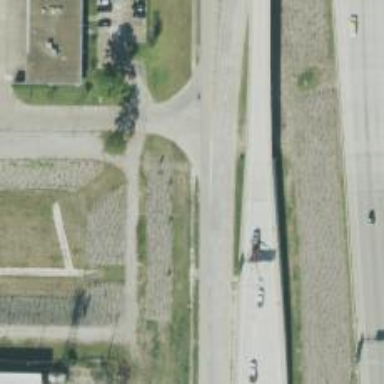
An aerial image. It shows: Secondary road with frontage road alongside.